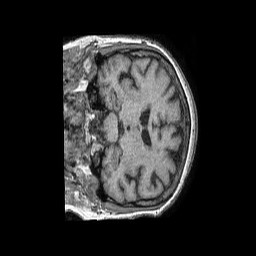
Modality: T1w
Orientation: coronal
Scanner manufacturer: philips
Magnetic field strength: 1.5 T
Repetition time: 0.007982 s
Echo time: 0.003721 s